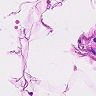
Metastatic tissue present: no